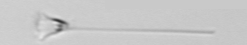
Label: Asterionellopsis_glacialis